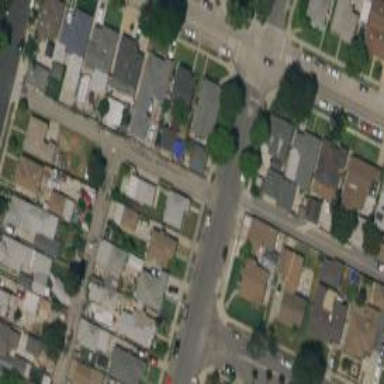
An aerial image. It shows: Alleyway designated as service road.